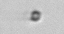
Label: nanoplankton_mix